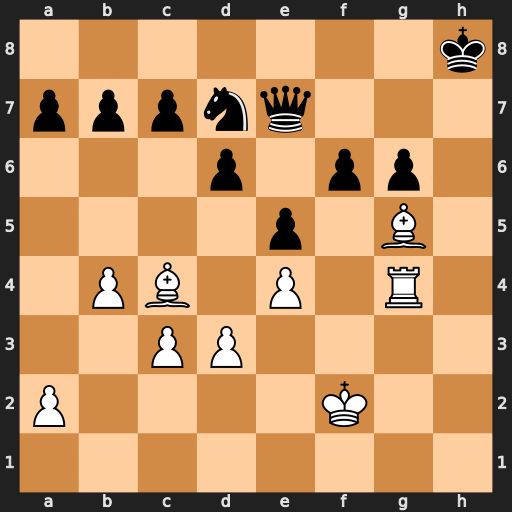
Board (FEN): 7k/pppnq3/3p1pp1/4p1B1/1PB1P1R1/2PP4/P4K2/8
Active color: w
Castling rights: -
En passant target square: -
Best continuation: Rh4+ Kg7 Bh6+